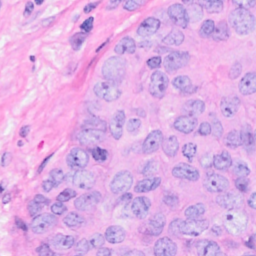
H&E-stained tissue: Breast